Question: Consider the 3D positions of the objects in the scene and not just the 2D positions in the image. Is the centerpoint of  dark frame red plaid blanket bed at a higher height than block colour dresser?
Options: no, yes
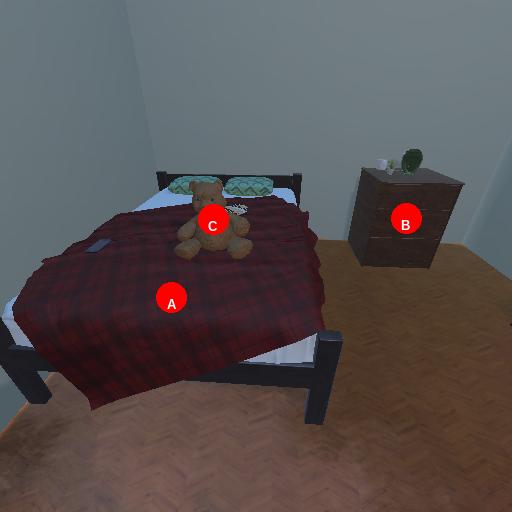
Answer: no